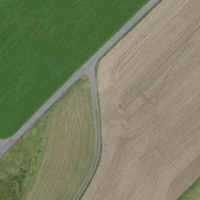
EUNIS habitat code: 24
Species observed at this site:
Cardamine pratensis